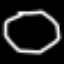
Label: octagon